Interaction volume radius: 5 \u00c5
Interaction volume height: 30 \u00c5
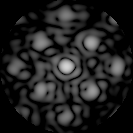
Disorder parameter: 0.3096